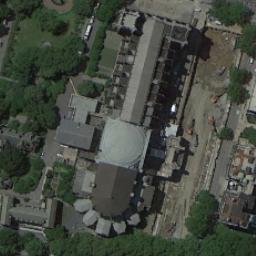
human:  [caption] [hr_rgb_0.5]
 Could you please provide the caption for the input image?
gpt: The church with a cross-shaped roof is surrounded by some trees .

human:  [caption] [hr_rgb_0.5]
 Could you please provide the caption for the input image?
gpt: There is a church on the open place next to some trees .

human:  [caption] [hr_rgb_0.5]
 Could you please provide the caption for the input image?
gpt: This is a church with a blue roof .

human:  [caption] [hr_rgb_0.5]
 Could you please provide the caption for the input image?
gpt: A dark gray and light gray prismatic roof, A church with a light gray round roof on the main house, Surrounded by trees and roads .

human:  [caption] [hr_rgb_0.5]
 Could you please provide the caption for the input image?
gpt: A church is beside an open ground and some green trees .